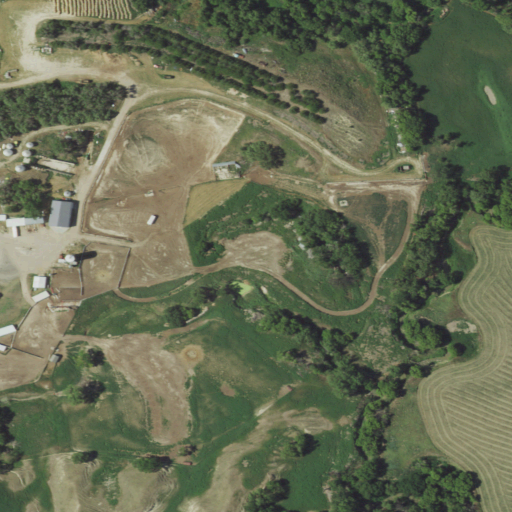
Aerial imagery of valley in Nebraska named Burger Canyon containing grassland, herbaceous wetlands, cultivated crops, woody wetlands, medium intensity development, low intensity development, and open development